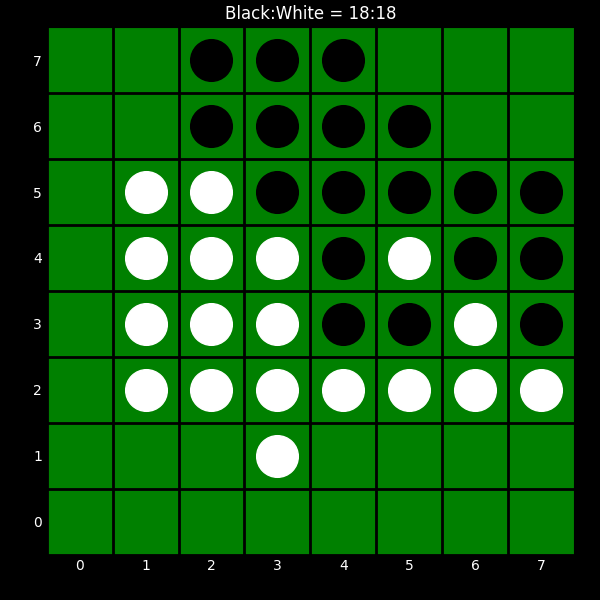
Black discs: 18
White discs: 18